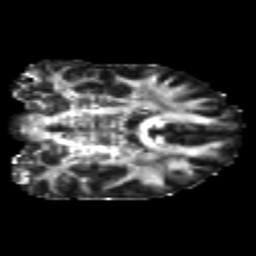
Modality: FA
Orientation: coronal
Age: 26
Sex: female
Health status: healthy
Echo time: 0.074 s